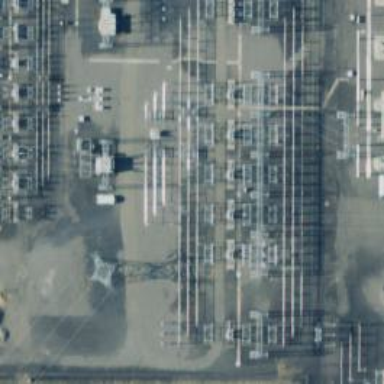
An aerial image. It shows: Outdoor switch for power.